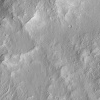
Atmospheric dust classification: not_dusty